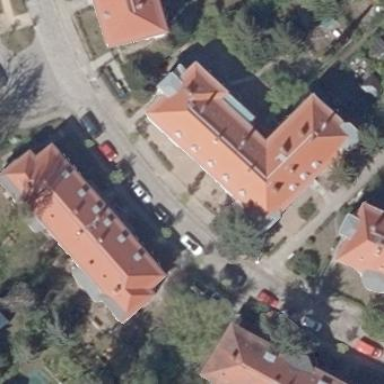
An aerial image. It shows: Historic building with apartments. The building has hipped roof made of red roof tiles.